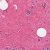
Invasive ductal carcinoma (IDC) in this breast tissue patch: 0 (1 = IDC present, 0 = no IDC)